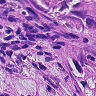
Metastatic tissue present: yes